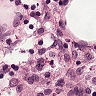
Metastatic tissue present: no